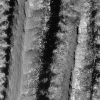
Atmospheric dust classification: not_dusty